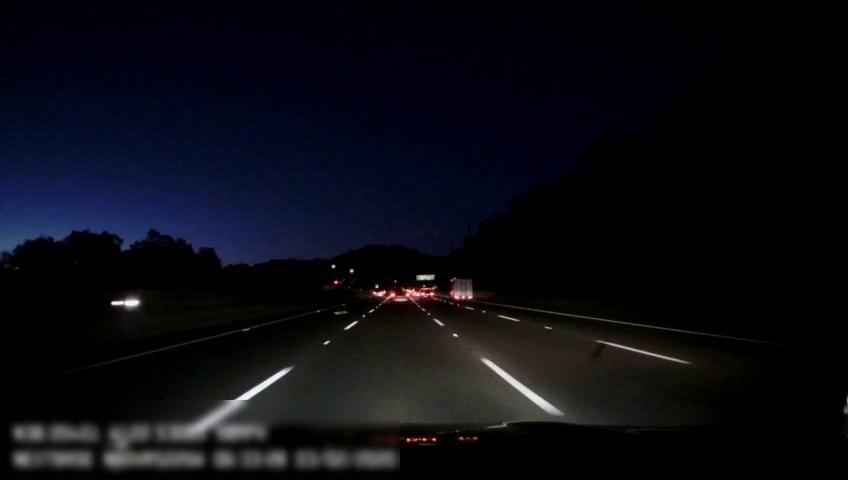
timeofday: Night
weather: Other
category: Drivable Space
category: Vehicles | Other LV
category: Vehicles | Car
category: Vehicles | SUV
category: Vehicles | Car
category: Lanes | Alternate Lane
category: Lanes | Current Lane
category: Lanes | Current Lane
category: Lanes | Alternate Lane
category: Lanes | Alternate Lane